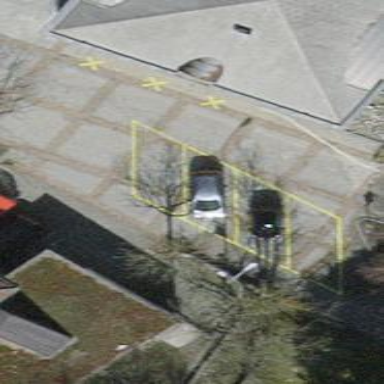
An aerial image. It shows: Diagonal street-side parking area.